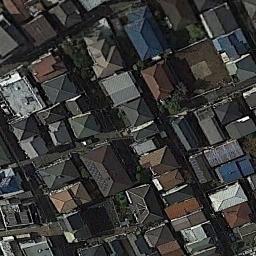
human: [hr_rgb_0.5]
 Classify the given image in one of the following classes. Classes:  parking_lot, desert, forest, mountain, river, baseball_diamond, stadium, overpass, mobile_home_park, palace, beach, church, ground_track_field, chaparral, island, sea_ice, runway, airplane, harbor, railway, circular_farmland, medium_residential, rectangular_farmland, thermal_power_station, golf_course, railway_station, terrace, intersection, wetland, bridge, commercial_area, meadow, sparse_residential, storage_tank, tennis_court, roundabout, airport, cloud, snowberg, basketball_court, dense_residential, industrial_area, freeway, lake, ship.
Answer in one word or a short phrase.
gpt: dense_residential